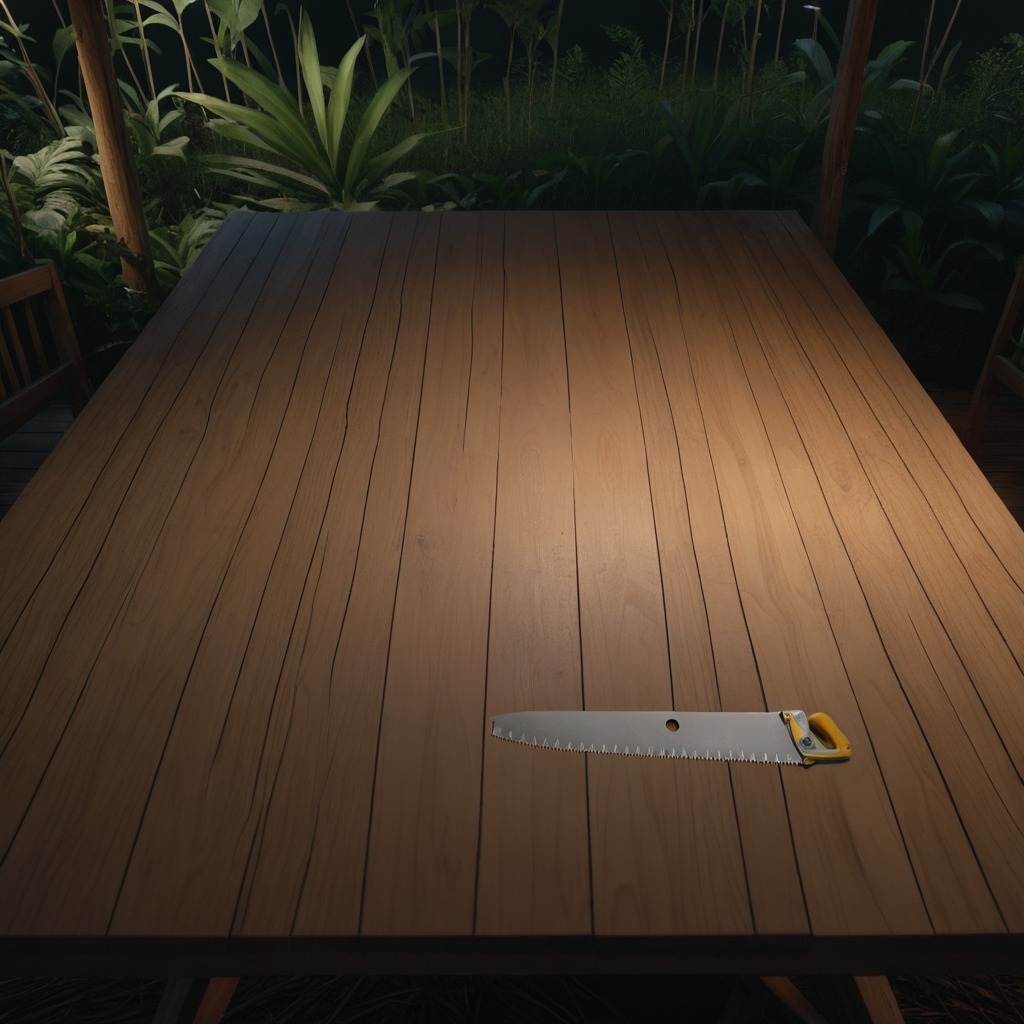
A metal saw is lying on a wooden table inside a jungle field workshop tent at night dim ambient light soft shadows worn but